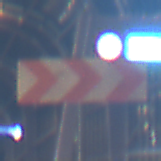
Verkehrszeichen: RichtungstafelnInKurvenGrossLinks
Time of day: NotSpecified
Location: Indoor (Urban)
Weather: NotSpecified
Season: NotSpecified
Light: Artificial